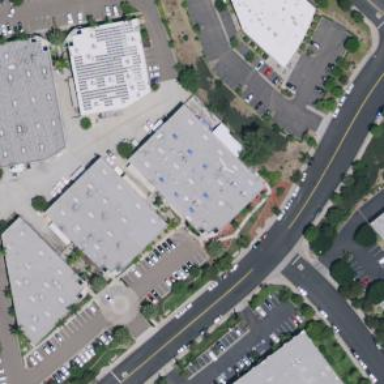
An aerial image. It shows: Industrial building.